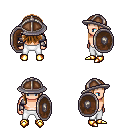
a pixel art fantasy rpg character, male body template, human, light skin, steel arm armor, white pants, brown unkempt hairstyle, chain helm, gold boots, shield, four views (front, back, left, right), 2x2 character sprite sheet, small pixel art, hard edges, no anti-aliasing